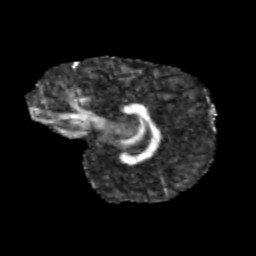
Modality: FA
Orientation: sagittal
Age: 13
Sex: female
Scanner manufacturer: siemens
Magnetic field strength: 3 T
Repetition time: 3.8 s
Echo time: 0.07 s